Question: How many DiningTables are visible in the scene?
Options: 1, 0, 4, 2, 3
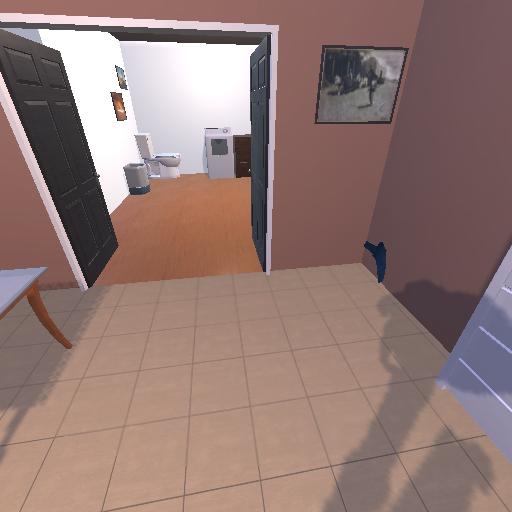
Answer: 1